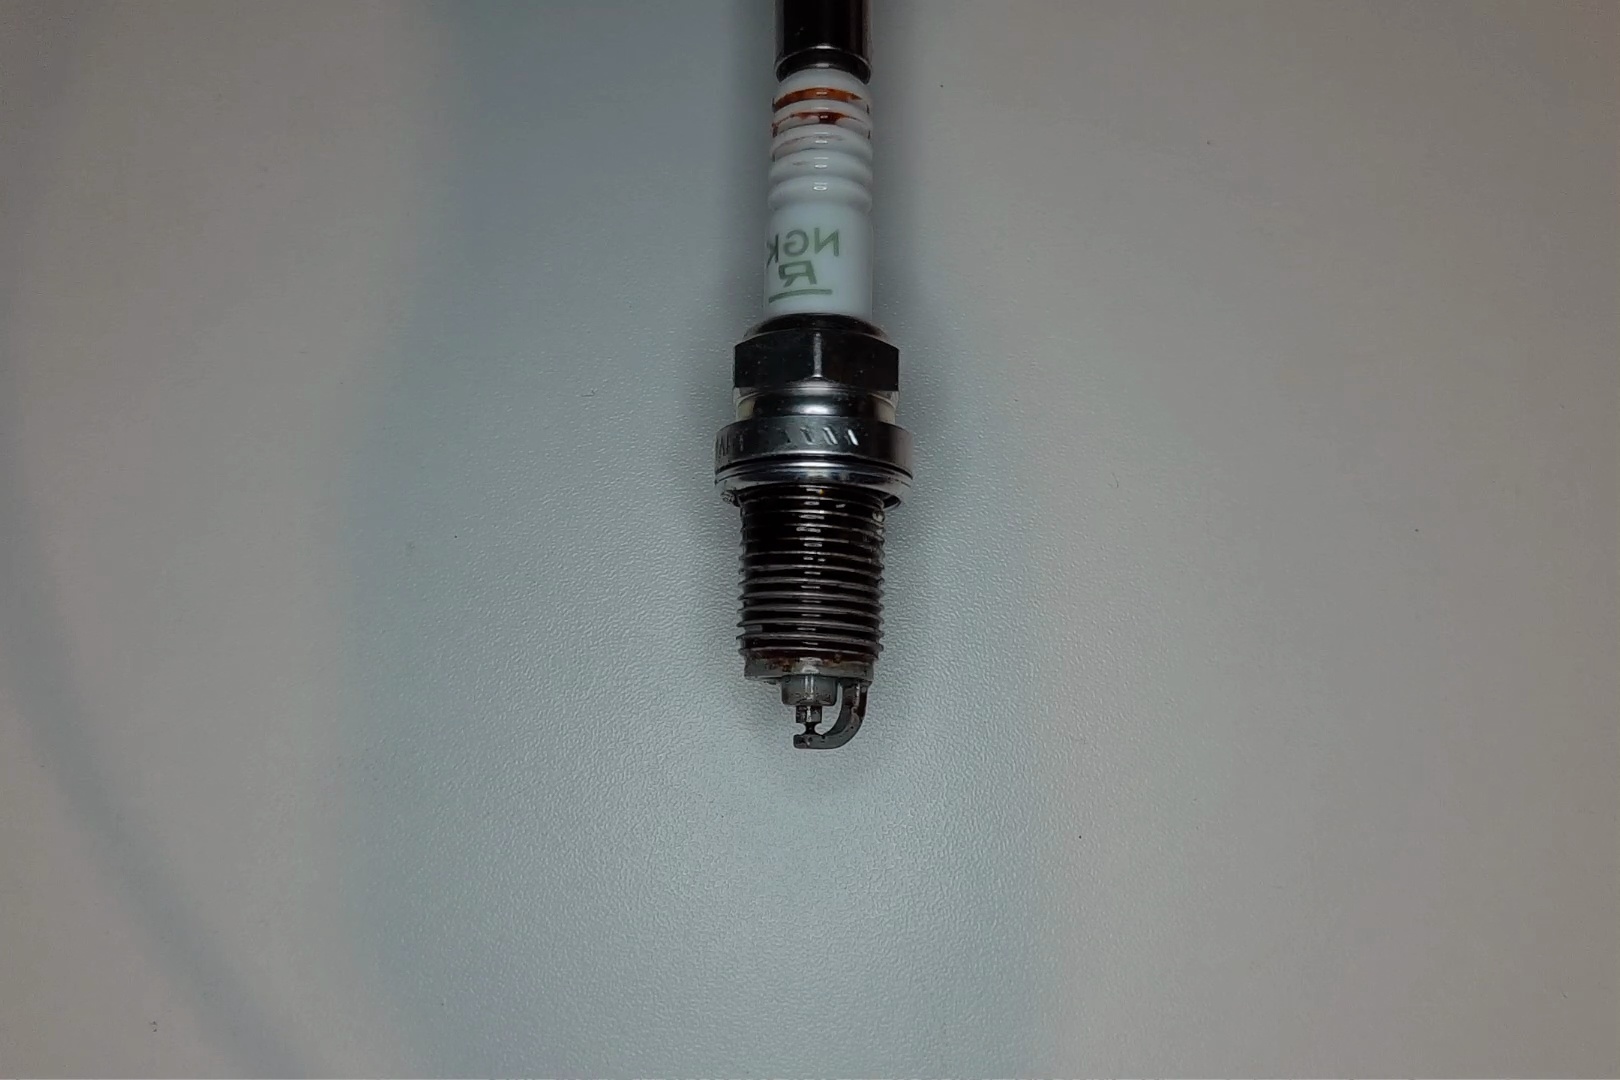
Label: anomaly